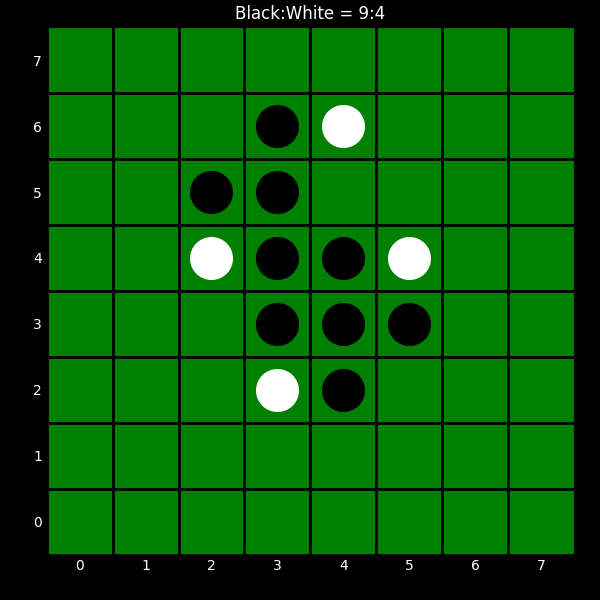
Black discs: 9
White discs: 4